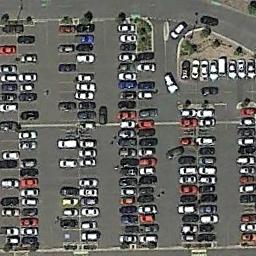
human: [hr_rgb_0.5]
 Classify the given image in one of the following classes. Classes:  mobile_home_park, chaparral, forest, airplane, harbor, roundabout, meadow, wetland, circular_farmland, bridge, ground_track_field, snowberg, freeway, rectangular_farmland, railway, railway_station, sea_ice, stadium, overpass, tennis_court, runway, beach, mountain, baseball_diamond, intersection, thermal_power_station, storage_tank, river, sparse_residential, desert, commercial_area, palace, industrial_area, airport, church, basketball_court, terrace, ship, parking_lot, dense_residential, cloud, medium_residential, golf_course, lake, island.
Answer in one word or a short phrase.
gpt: parking_lot